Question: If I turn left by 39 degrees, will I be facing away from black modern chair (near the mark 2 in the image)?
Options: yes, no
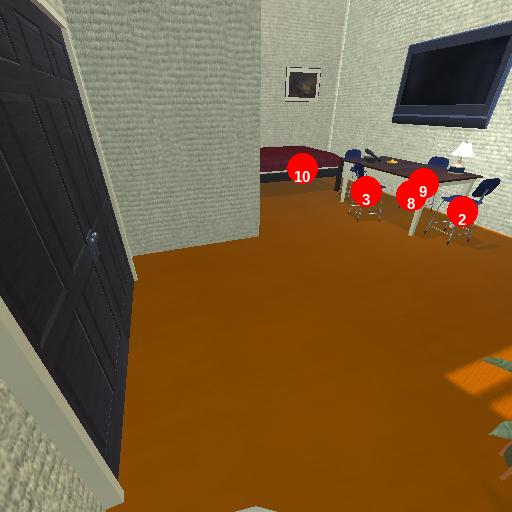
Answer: yes